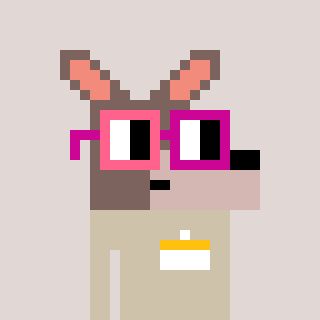
a pixel art character with square pink and red glasses, a kangaroo-shaped head and a bege-colored body on a warm background